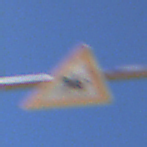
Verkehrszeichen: ReiterRechts
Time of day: MorningAfternoon
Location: Outdoor (RoadRail)
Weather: Clear
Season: NotSpecified
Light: Natural